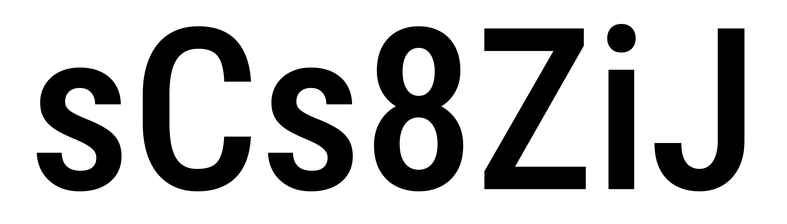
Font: Roboto_Condensed_Medium